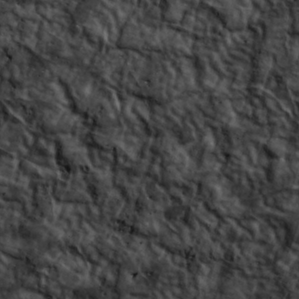
Label: non_frost